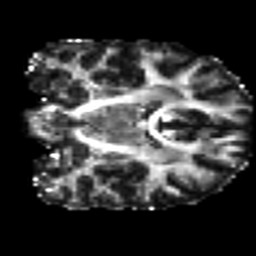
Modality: FA
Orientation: coronal
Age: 25
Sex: female
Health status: ill
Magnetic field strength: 3 T
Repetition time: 9 s
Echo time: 0.093 s